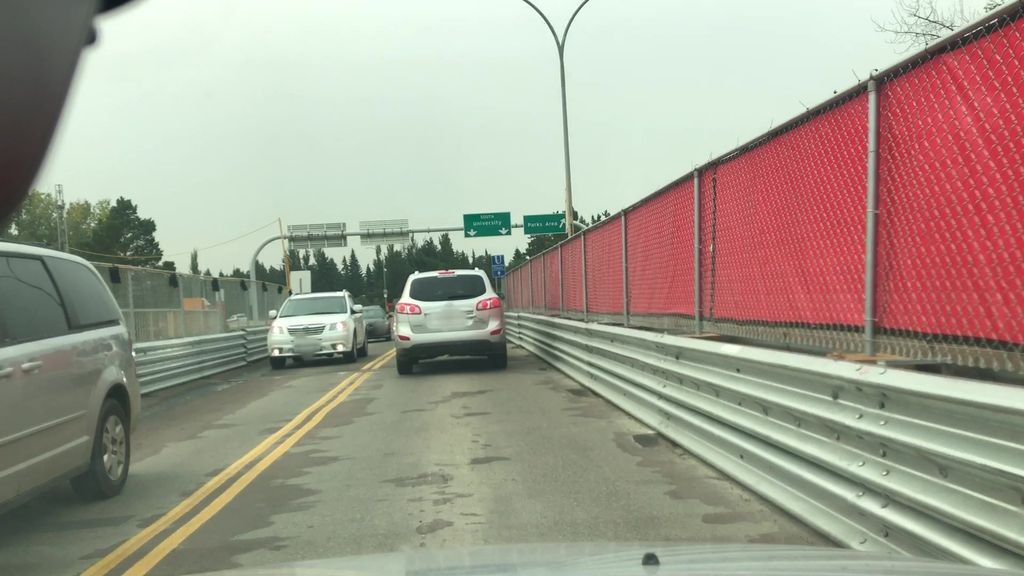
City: edmonton